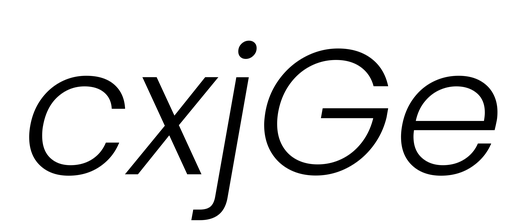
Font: Poppins-LightItalic